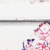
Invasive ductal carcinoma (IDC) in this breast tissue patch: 0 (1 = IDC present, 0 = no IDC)